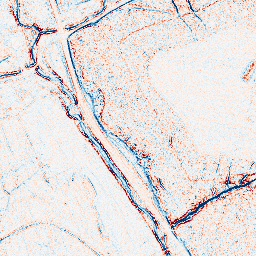
Category: edge_preserving
Decomposition family: bilateral
Decomposition parameters: d: 5
sigma_color: 150
sigma_space: 75
Upsampling method: quadratic
Upsampling parameters: scale: 4
Upsampling scale: 4